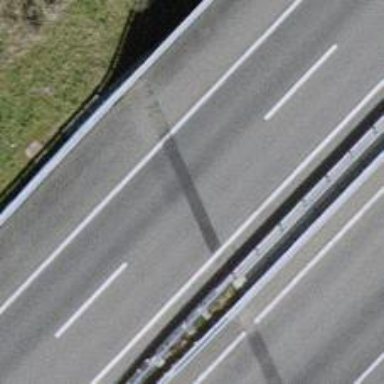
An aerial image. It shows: Motorway bridge.